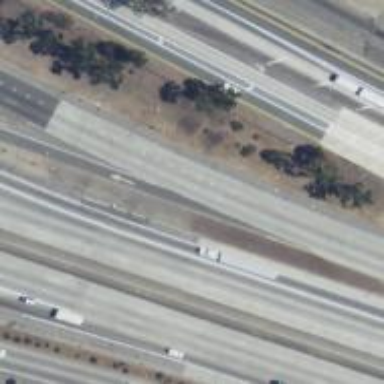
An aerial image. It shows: Motorway link.